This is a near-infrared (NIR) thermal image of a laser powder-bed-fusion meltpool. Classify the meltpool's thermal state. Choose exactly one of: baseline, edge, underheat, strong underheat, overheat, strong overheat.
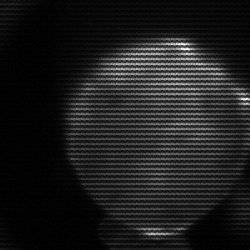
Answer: edge